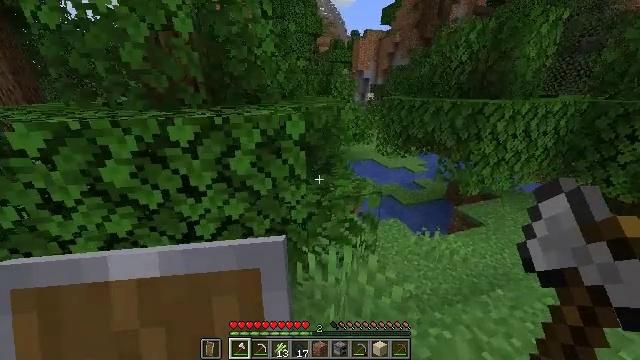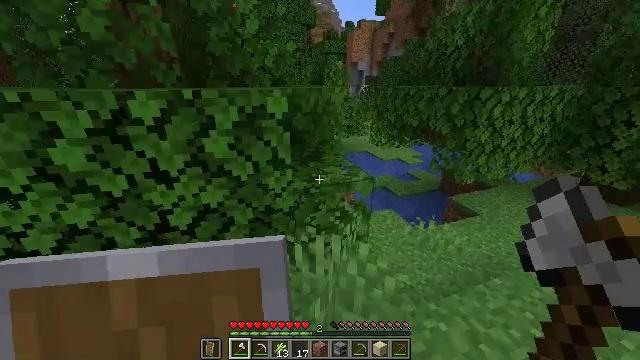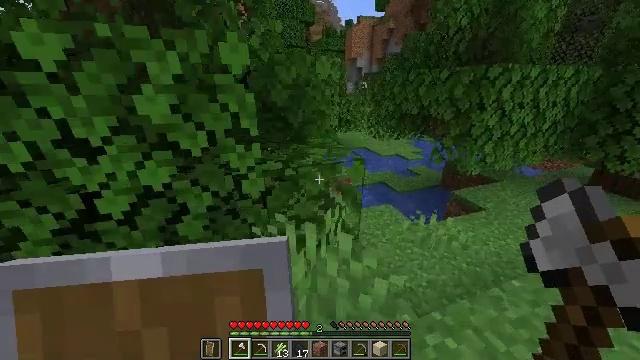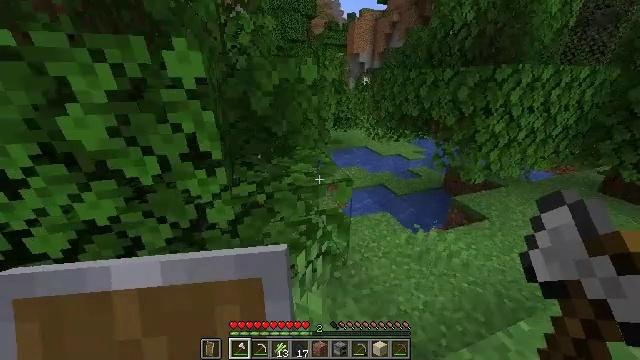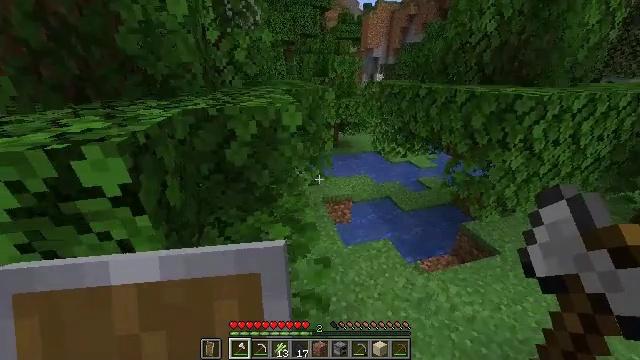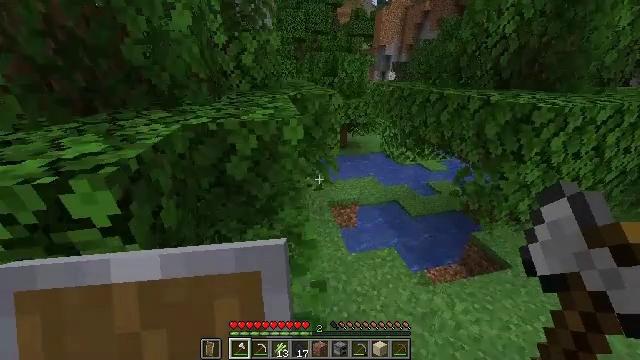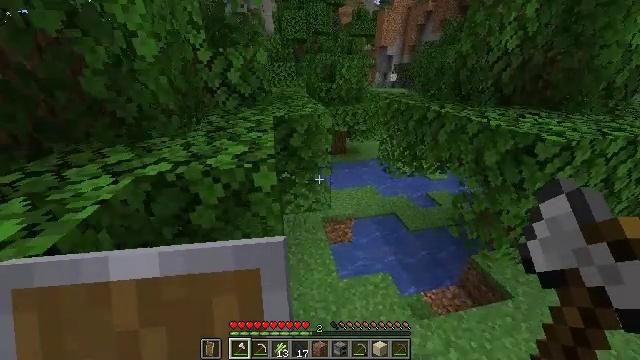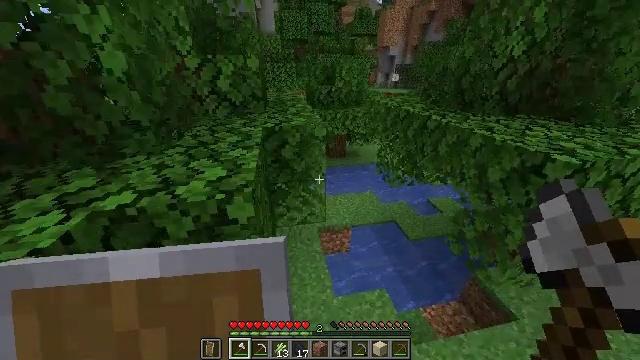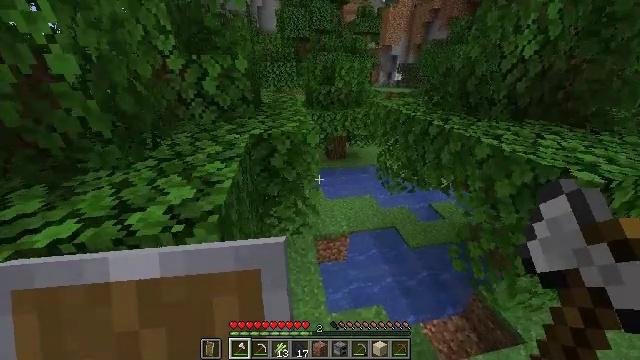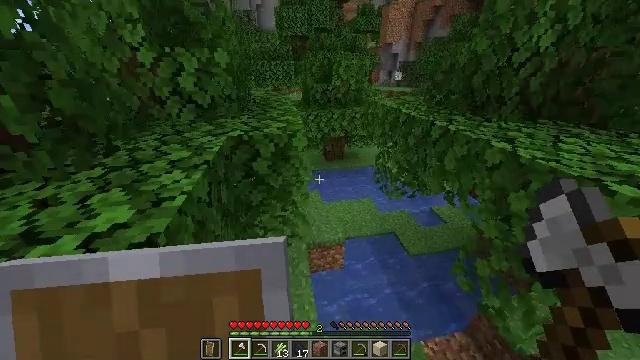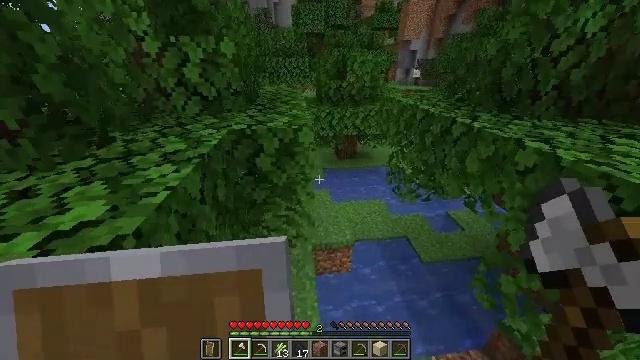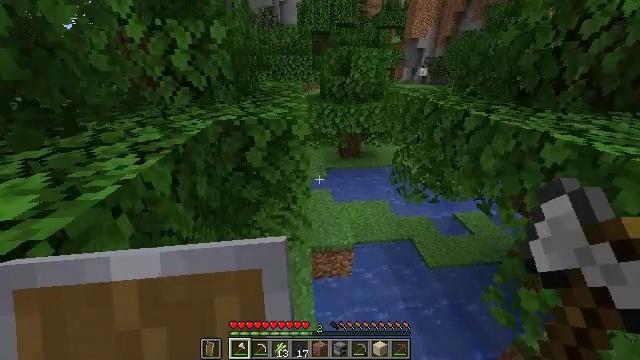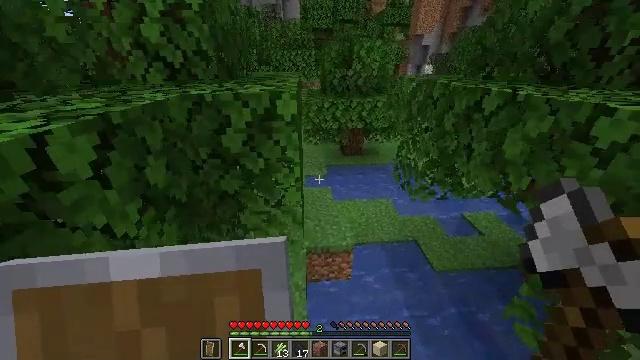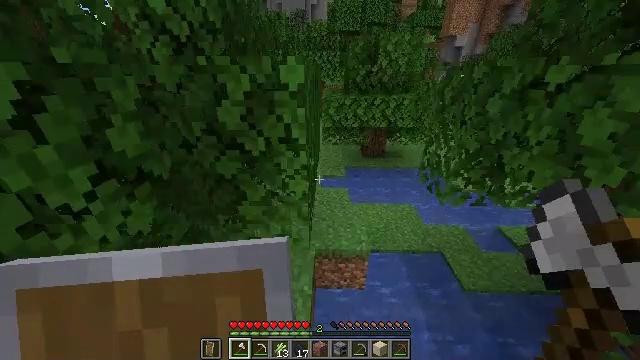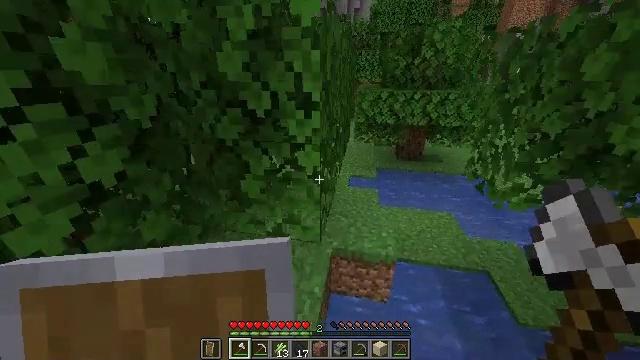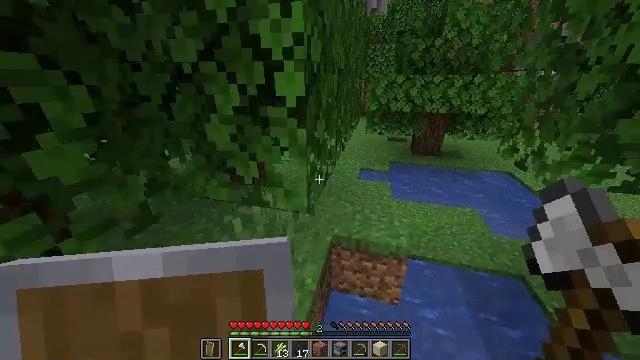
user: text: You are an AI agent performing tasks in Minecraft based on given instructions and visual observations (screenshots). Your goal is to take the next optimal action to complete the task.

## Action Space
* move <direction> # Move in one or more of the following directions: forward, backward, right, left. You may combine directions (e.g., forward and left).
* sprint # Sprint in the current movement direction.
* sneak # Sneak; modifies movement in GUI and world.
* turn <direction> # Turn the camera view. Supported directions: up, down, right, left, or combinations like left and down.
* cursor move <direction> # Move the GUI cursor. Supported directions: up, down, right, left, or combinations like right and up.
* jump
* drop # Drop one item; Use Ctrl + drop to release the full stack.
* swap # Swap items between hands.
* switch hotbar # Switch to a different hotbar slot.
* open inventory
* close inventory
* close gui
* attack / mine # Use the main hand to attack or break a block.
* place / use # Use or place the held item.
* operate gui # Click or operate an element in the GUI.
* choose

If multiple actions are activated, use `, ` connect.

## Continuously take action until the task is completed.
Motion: motion action
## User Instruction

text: Gather poppy from the ground.
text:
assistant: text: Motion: move forward and move right, sprint, turn right and down, jump
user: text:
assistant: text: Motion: move forward and move right, sprint, jump
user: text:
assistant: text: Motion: move forward and move right, sprint, turn down, jump
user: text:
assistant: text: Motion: move forward and move right, sprint, turn left and down, jump
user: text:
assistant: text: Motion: move forward, sprint, turn left, jump
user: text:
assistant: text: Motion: move forward, sprint
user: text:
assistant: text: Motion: move forward, sprint
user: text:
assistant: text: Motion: move forward, sprint
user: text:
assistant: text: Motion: move forward, sprint
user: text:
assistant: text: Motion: move forward, sprint, turn left
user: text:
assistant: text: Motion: move forward, sprint, turn left
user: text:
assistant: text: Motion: move forward, sprint
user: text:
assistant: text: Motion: move forward, sprint, turn left and up
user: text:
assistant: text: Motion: move forward, sprint, turn left and up, jump
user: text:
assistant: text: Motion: move forward, sprint, turn left, jump
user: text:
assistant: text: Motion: move forward, sprint, jump
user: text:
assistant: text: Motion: move forward, sprint, jump
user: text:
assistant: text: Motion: move forward, sprint, jump
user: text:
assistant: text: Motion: move forward, sprint, jump
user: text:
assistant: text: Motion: move forward, sprint, turn right and down, jump
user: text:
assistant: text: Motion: move forward, sprint, turn right and down, jump
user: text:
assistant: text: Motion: move forward, sprint, jump
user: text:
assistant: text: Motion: move forward, sprint, jump
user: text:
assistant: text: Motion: move forward, sprint, jump
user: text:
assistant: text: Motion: move forward, sprint, jump
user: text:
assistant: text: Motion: move forward, sprint, jump
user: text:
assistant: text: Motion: move forward, sprint, turn left, jump
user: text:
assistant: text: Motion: move forward, sprint, turn left and up, jump
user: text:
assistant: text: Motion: move forward, sprint, turn left and up, jump
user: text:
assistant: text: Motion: move forward, sprint, jump